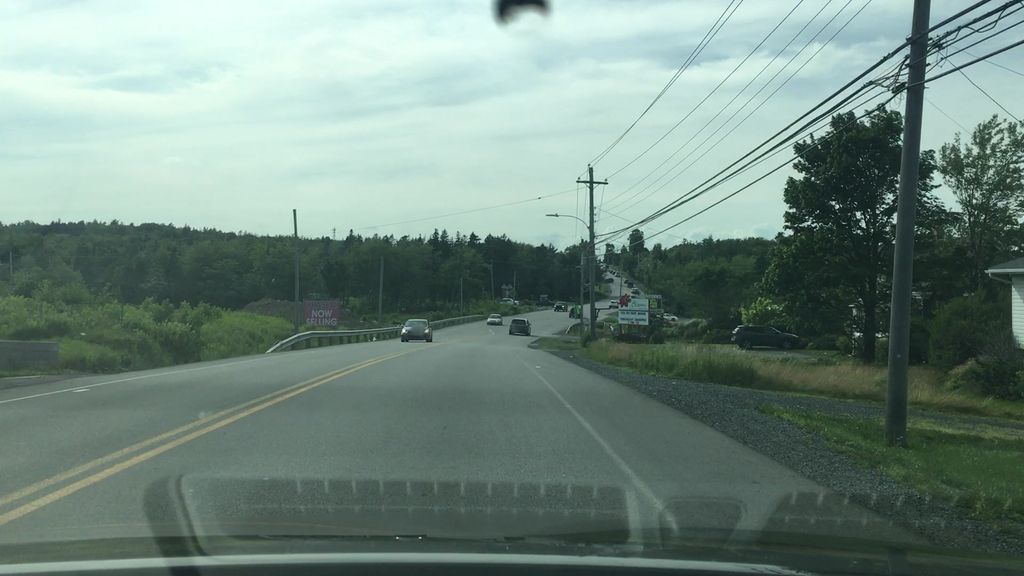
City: halifax